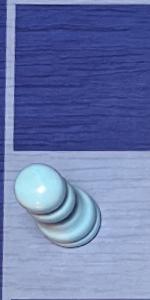
Label: Pawn_White